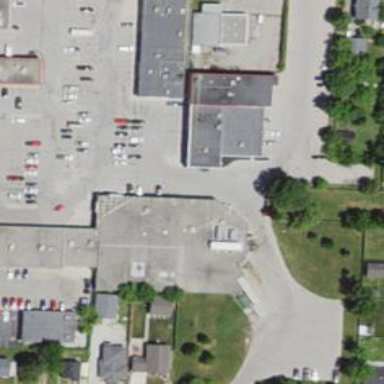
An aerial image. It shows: Retail area.